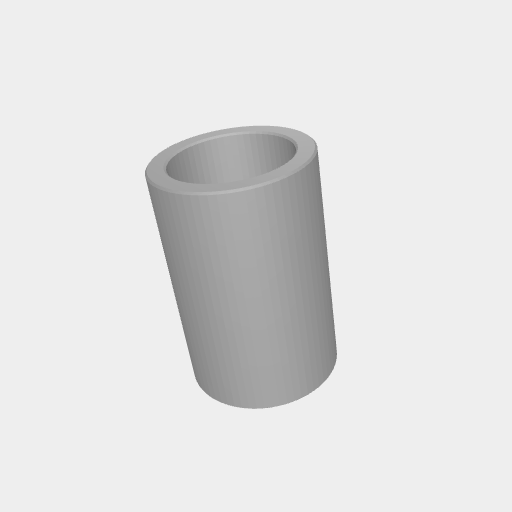
Part: Spacer6ID8OD12